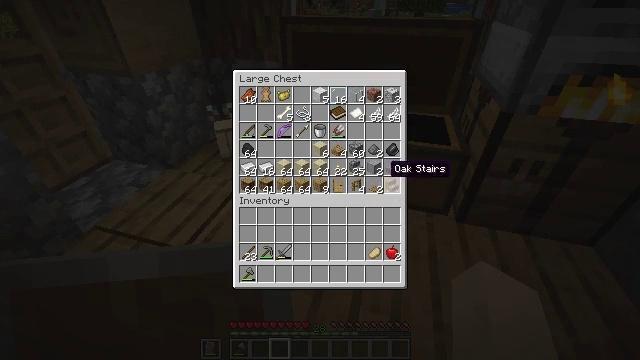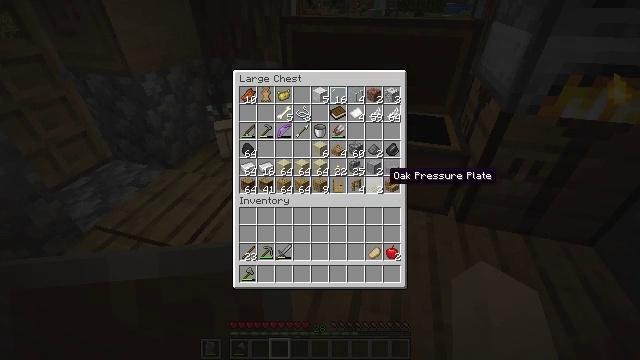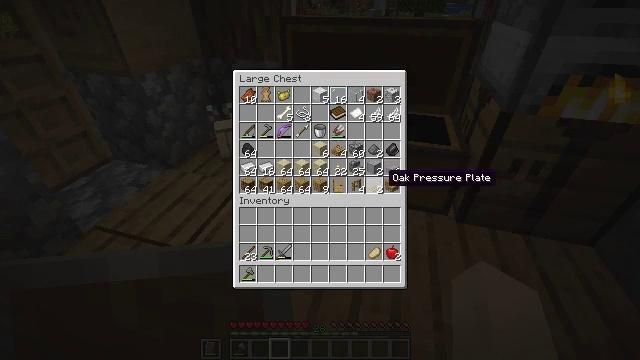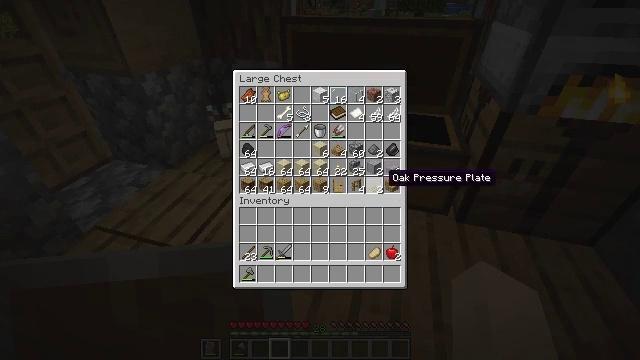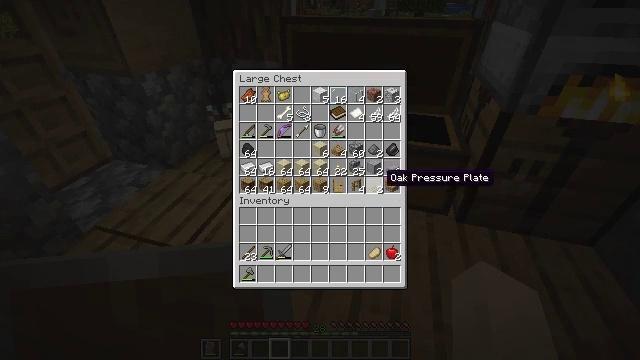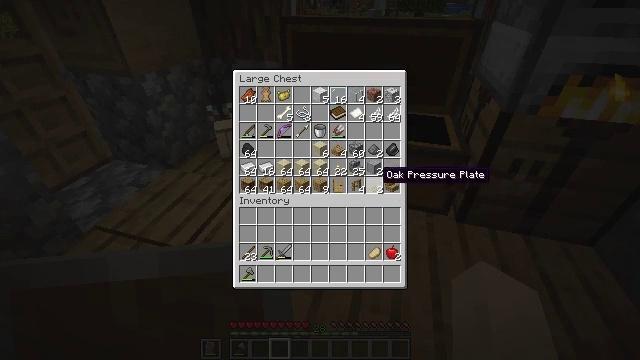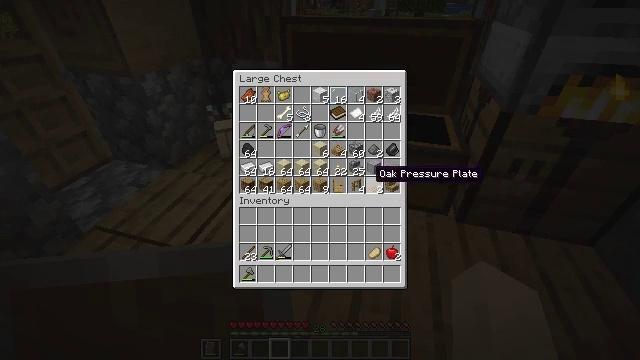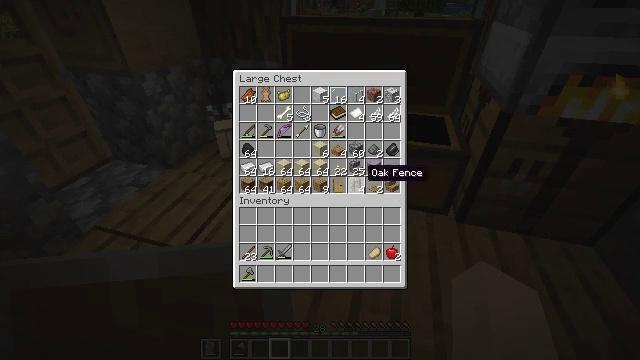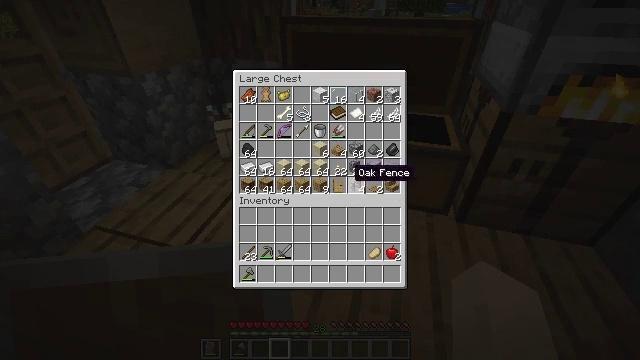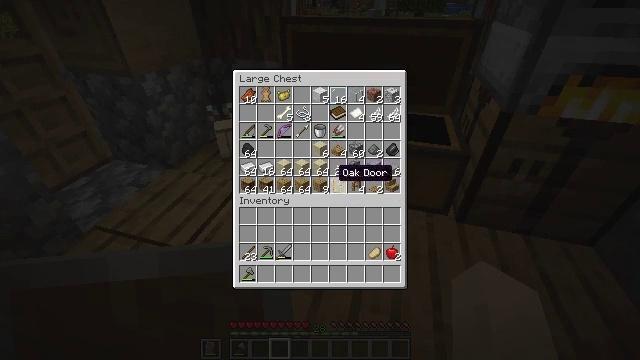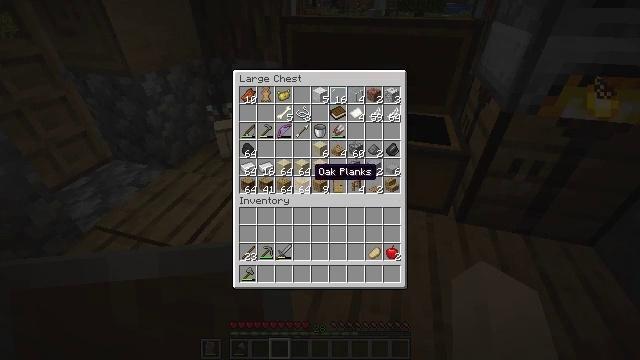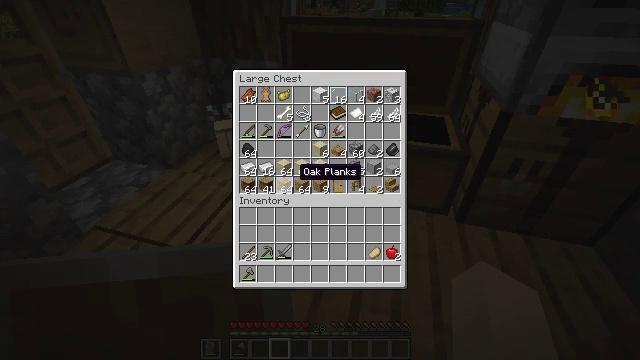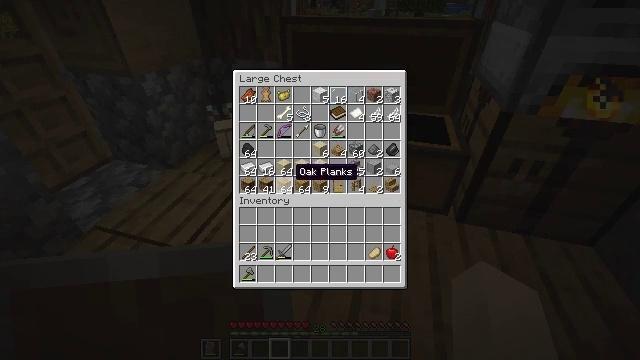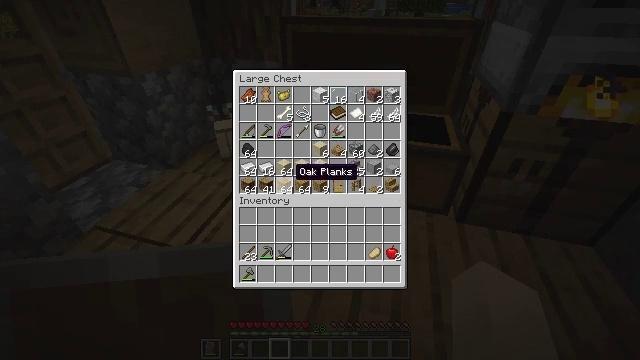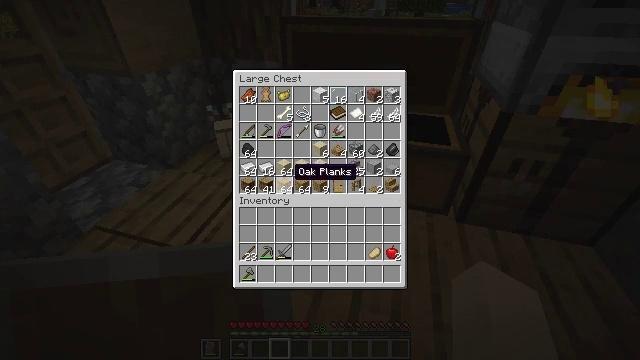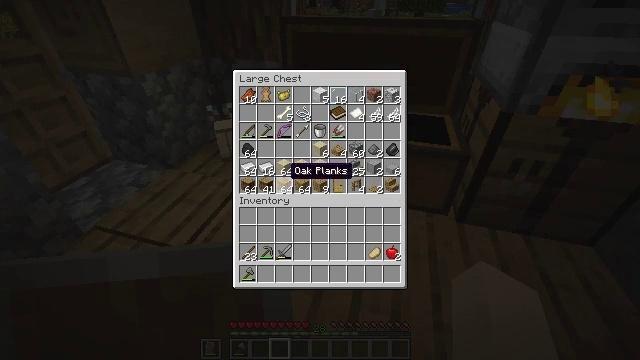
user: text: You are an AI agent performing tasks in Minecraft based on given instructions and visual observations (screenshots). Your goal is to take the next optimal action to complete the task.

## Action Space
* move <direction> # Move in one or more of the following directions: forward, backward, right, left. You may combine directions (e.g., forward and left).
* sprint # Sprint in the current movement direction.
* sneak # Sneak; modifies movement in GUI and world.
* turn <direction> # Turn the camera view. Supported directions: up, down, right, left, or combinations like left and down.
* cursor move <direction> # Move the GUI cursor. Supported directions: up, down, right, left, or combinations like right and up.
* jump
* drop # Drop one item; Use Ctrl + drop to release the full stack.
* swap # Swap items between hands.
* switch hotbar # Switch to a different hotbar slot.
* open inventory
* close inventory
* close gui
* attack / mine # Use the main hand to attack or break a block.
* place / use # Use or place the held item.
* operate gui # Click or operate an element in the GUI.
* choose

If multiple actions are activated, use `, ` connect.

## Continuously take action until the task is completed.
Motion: motion action
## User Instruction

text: Break the smooth stone to collect it.
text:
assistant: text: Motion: cursor move down
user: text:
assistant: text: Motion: no_op
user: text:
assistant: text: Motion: no_op
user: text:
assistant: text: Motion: no_op
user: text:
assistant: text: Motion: no_op
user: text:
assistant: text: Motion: no_op
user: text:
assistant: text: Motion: cursor move left
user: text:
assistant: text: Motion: cursor move left
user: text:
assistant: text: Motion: cursor move left
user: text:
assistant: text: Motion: cursor move left
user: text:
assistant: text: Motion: cursor move left
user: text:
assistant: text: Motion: no_op
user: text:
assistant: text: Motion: no_op
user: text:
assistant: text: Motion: no_op
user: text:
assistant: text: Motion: no_op
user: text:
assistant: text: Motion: no_op
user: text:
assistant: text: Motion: no_op
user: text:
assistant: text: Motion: no_op
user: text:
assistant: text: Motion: no_op
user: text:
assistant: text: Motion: no_op
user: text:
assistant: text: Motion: no_op
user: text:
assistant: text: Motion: no_op
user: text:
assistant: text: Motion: no_op
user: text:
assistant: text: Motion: no_op
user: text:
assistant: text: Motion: cursor move up
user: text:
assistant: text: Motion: cursor move up
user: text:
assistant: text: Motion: no_op
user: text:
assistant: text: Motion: no_op
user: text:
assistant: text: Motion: no_op
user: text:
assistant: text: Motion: no_op